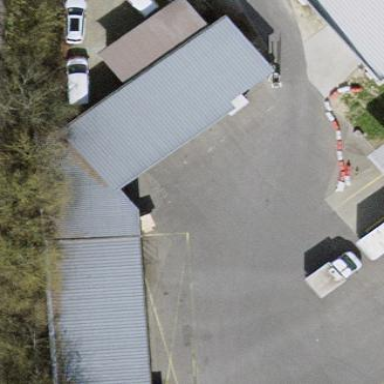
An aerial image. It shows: View of roof of building.